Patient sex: M
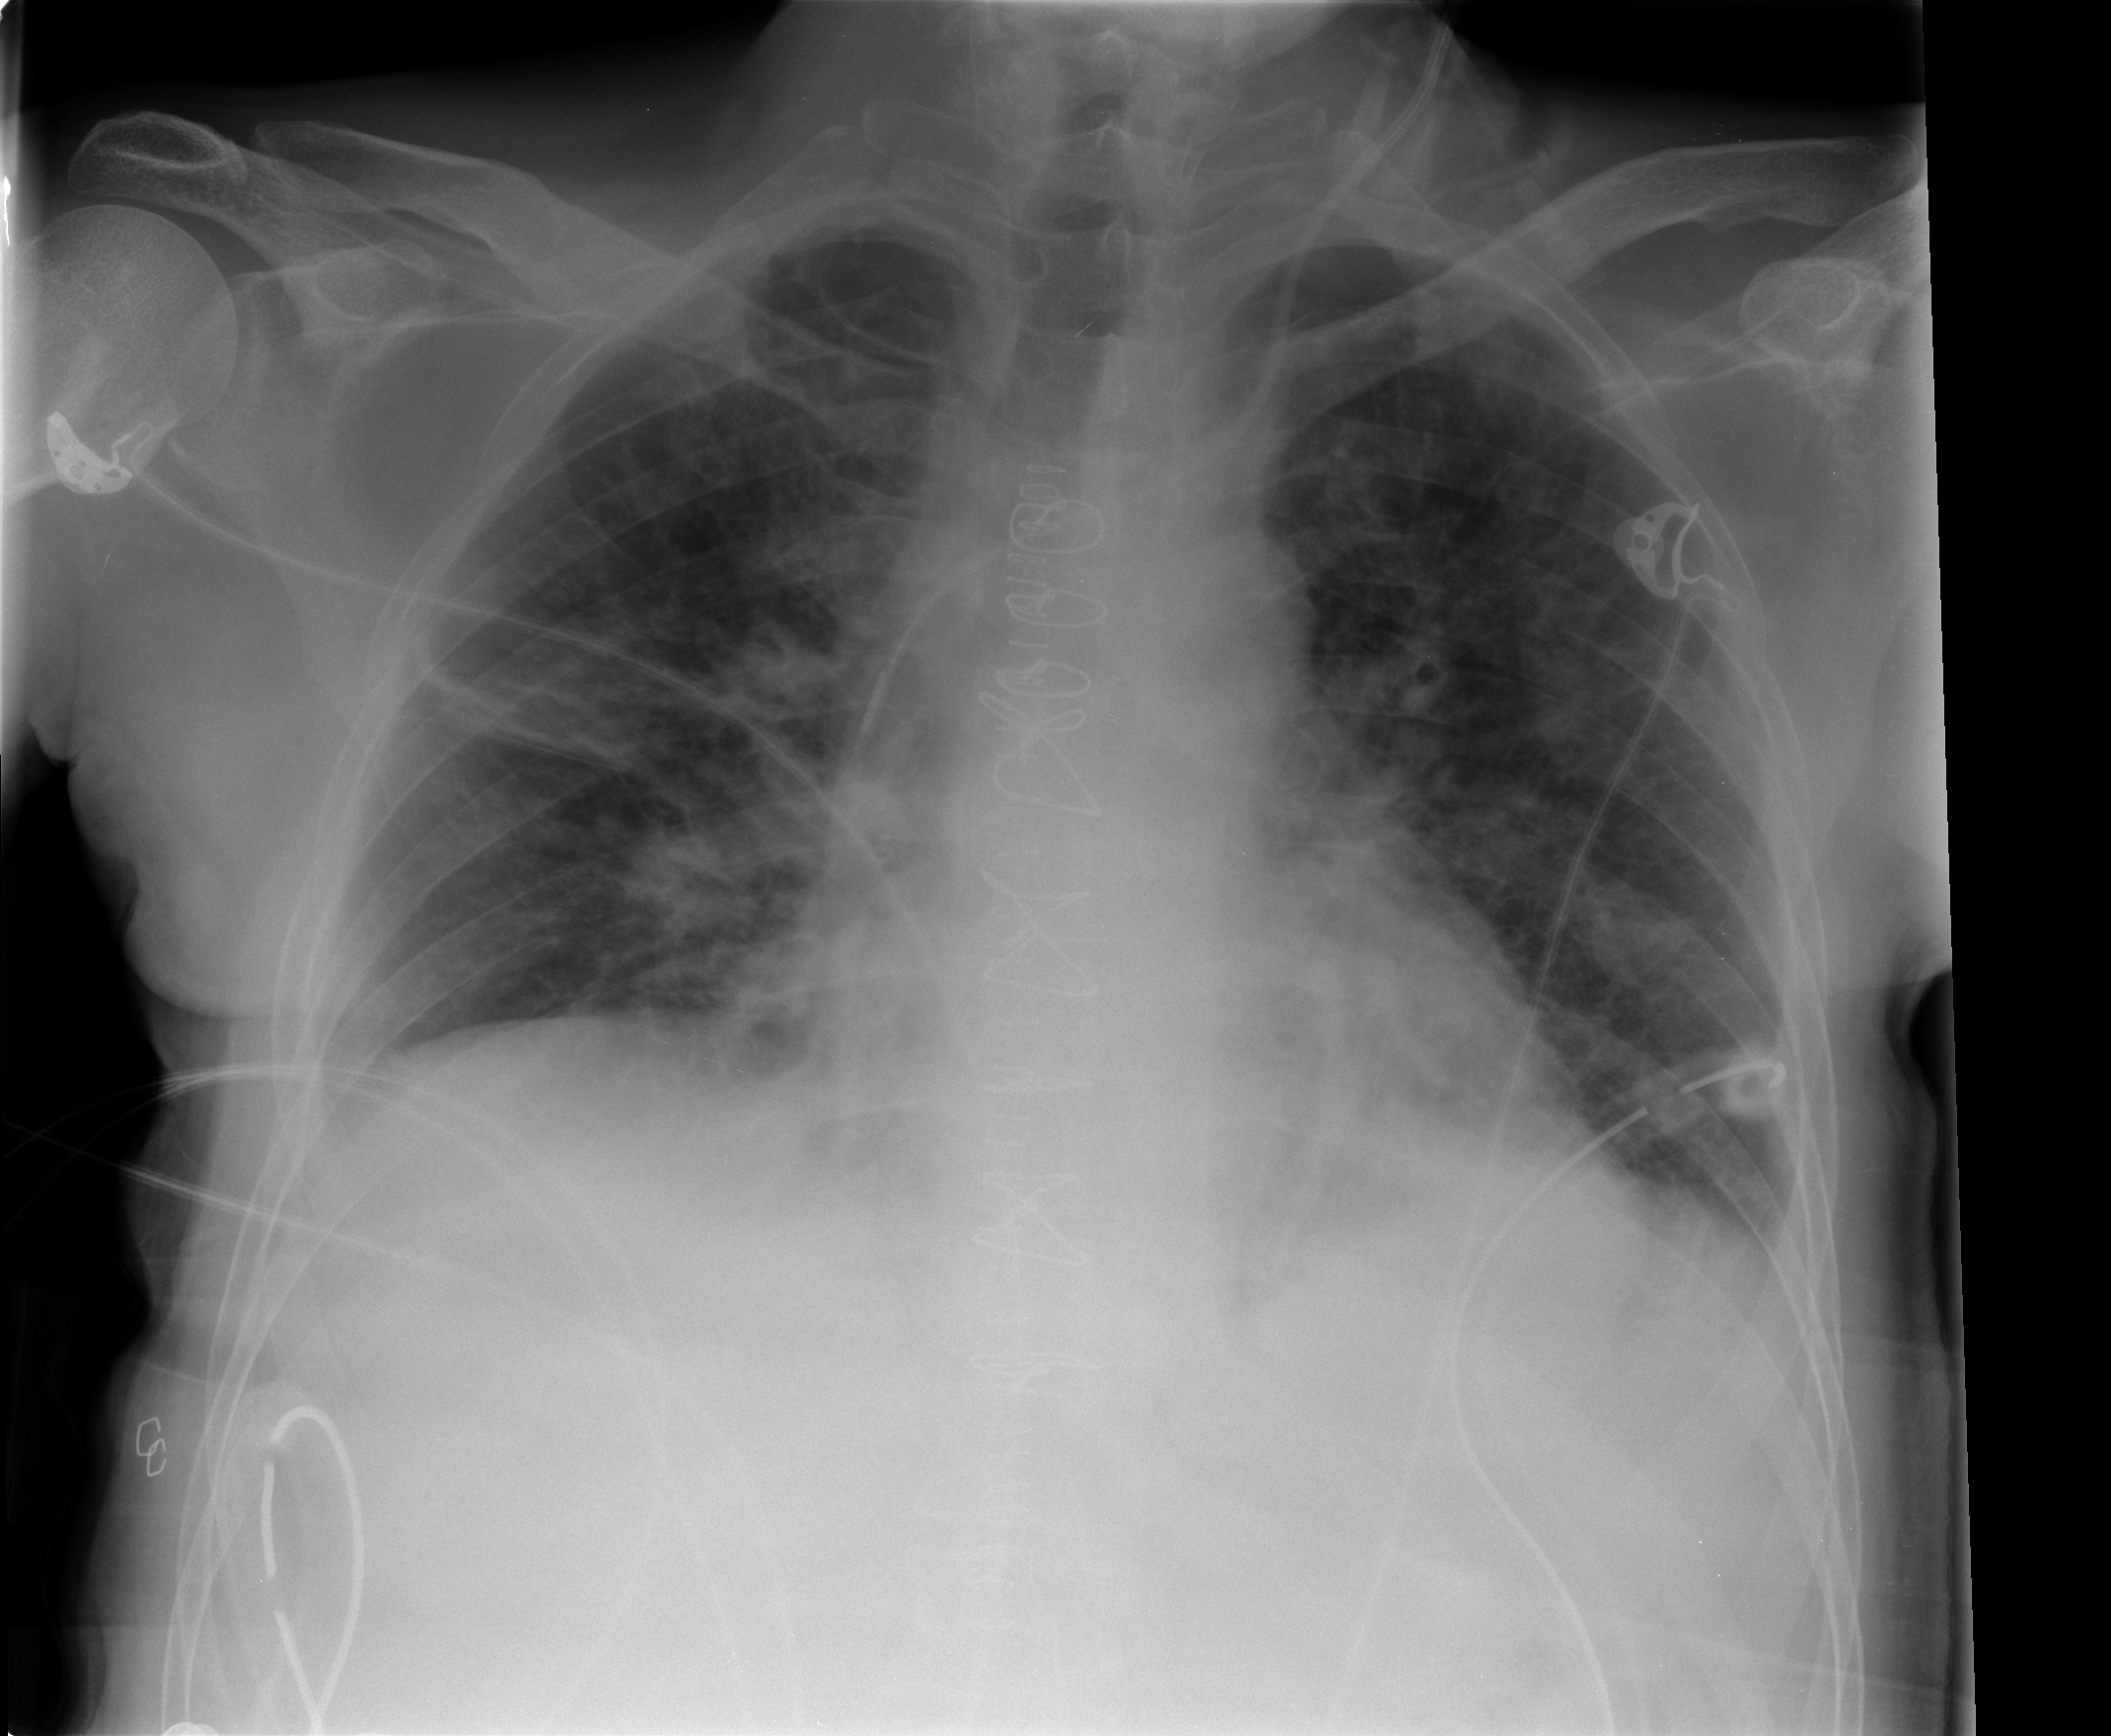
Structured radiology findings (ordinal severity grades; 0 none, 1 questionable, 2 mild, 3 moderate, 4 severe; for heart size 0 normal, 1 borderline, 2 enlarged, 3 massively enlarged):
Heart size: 0
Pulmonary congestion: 0
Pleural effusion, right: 0
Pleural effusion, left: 0
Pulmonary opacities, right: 0
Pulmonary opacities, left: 0
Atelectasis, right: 2
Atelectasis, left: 2